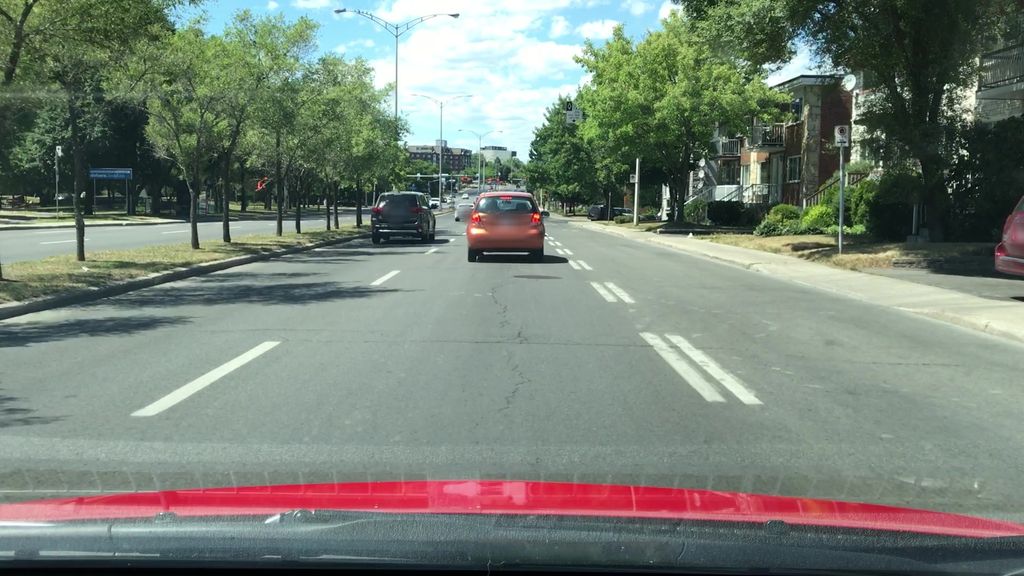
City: montreal